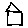
Label: house